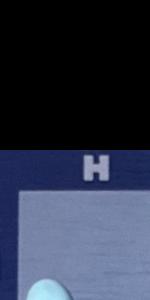
Label: Empty